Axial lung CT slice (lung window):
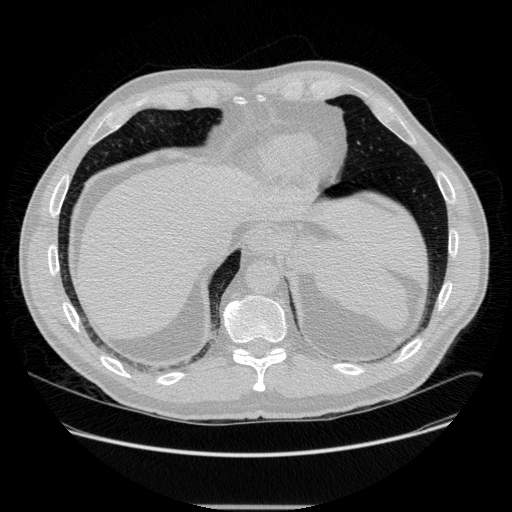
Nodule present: no